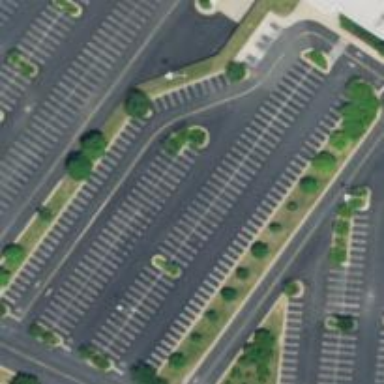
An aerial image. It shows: Parking area with surface.